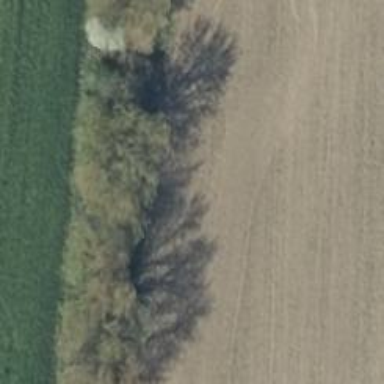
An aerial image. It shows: Row of deciduous broadleaved trees.